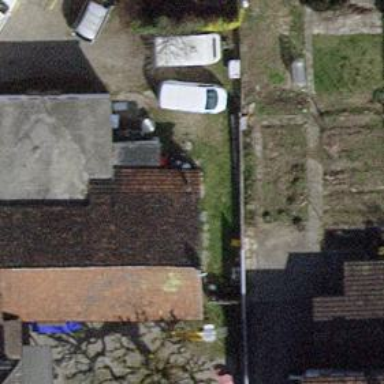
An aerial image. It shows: Terrace building.